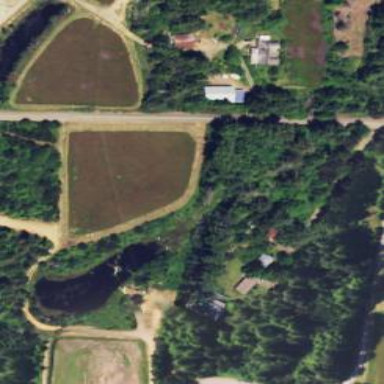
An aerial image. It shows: Farmland with cranberries as the main crop.